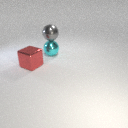
large gray metal sphere above large cyan metal sphere